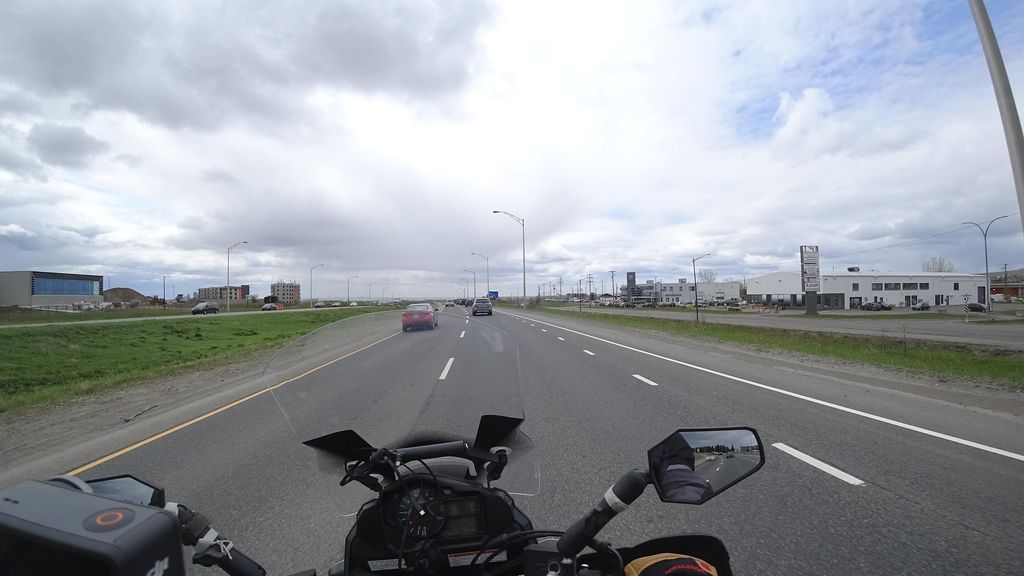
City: quebec_city